Question: I am trying to use the design tab in Android Studio to design my XML for my homescreen, however when i try and drag a button it realigned everything on the layout, eg like in the image below:

I want to arrange it so the buttons are a uniform size and aligned in a 2x3 table like the following
a b
c d
e f
I would like the image to remain in the same place as it is currently, with the text underneath also not to move.
Current XML:
'''
<?xml version="1.0" encoding="utf-8"?>
<RelativeLayout
android:orientation="vertical"
android:layout_width="match_parent"
android:layout_height="match_parent"
android:paddingBottom="@dimen/activity_vertical_margin"
android:paddingLeft="@dimen/activity_horizontal_margin"
android:paddingRight="@dimen/activity_horizontal_margin"
android:paddingTop="@dimen/activity_vertical_margin"
xmlns:android="http://schemas.android.com/apk/res/android">
<ImageView
android:layout_width="wrap_content"
android:layout_height="wrap_content"
android:id="@+id/imageView"
android:src="@drawable/amityapplogo"
android:layout_alignParentTop="true"
android:layout_centerHorizontal="true" />
<TextView
android:layout_width="wrap_content"
android:layout_height="wrap_content"
android:textAppearance="?android:attr/textAppearanceMedium"
android:text="@string/welcomeadmin"
android:id="@+id/textView"
android:layout_gravity="center_horizontal"
android:layout_below="@+id/imageView"
android:layout_centerHorizontal="true" />
<Button
android:layout_width="wrap_content"
android:layout_height="wrap_content"
android:text="@string/mydetails"
android:id="@+id/mydetailsbutton"
android:layout_gravity="center_horizontal"
android:clickable="false"
android:layout_toStartOf="@+id/myhealthbutton"
android:layout_below="@+id/textView"
android:layout_centerHorizontal="true"
android:layout_marginTop="42dp" />
<Button
android:layout_width="wrap_content"
android:layout_height="wrap_content"
android:text="@string/policydetails"
android:id="@+id/policydetailsbutton"
android:layout_gravity="center_horizontal"
android:layout_alignTop="@+id/mydetailsbutton"
android:layout_toRightOf="@+id/findaproviderbutton"
android:layout_toEndOf="@+id/findaproviderbutton" />
<Button
android:layout_width="wrap_content"
android:layout_height="wrap_content"
android:text="@string/myhealth"
android:id="@+id/myhealthbutton"
android:layout_gravity="center_horizontal"
android:layout_toStartOf="@+id/contactusbutton"
android:layout_centerVertical="true"
android:layout_alignLeft="@+id/textView"
android:layout_alignStart="@+id/textView" />
<Button
android:layout_width="wrap_content"
android:layout_height="wrap_content"
android:text="@string/findaprovider"
android:id="@+id/findaproviderbutton"
android:layout_gravity="center_horizontal"
android:layout_toStartOf="@+id/myhealthbutton"
android:layout_below="@+id/visitourwebsitebutton"
android:layout_alignLeft="@+id/imageView"
android:layout_alignStart="@+id/imageView" />
<Button
android:layout_width="wrap_content"
android:layout_height="wrap_content"
android:text="@string/contactus"
android:id="@+id/contactusbutton"
android:layout_gravity="center_horizontal"
android:layout_toEndOf="@+id/textView"
android:layout_below="@+id/visitourwebsitebutton"
android:layout_alignRight="@+id/imageView"
android:layout_alignEnd="@+id/imageView"
android:layout_marginTop="40dp" />
<Button
android:layout_width="wrap_content"
android:layout_height="wrap_content"
android:text="@string/visitourwebsite"
android:id="@+id/visitourwebsitebutton"
android:layout_gravity="center_horizontal"
android:layout_toEndOf="@+id/myhealthbutton"
android:layout_alignBaseline="@+id/myhealthbutton"
android:layout_alignBottom="@+id/myhealthbutton"
android:layout_alignParentRight="true"
android:layout_alignParentEnd="true" />
</RelativeLayout>
'''
Cheers in advance!
Added tablerows, now all is aligned to the left hand side:
'''
<?xml version="1.0" encoding="utf-8"?>
<TableLayout
android:orientation="vertical"
android:layout_width="match_parent"
android:layout_height="match_parent"
android:paddingBottom="@dimen/activity_vertical_margin"
android:paddingLeft="@dimen/activity_horizontal_margin"
android:paddingRight="@dimen/activity_horizontal_margin"
android:paddingTop="@dimen/activity_vertical_margin"
xmlns:android="http://schemas.android.com/apk/res/android"
android:gravity="fill_horizontal"
android:id="@+id/">
<TableRow
android:layout_width="fill_parent"
android:layout_height="fill_parent">
<ImageView
android:layout_width="wrap_content"
android:layout_height="wrap_content"
android:id="@+id/imageView"
android:src="@drawable/amityapplogo" />
</TableRow>
<TableRow
android:layout_width="fill_parent"
android:layout_height="fill_parent">
<TextView
android:layout_width="wrap_content"
android:layout_height="wrap_content"
android:textAppearance="?android:attr/textAppearanceMedium"
android:text="@string/welcomeadmin"
android:id="@+id/textView"
android:layout_gravity="center_horizontal" />
</TableRow>
<TableRow
android:layout_width="fill_parent"
android:layout_height="fill_parent">
<TableRow
android:layout_width="fill_parent"
android:layout_height="fill_parent"
android:layout_column="1"
android:orientation="horizontal"
android:id="@+id/">
<Button
android:layout_width="wrap_content"
android:layout_height="wrap_content"
android:text="@string/mydetails"
android:id="@+id/mydetailsbutton"
android:layout_column="0" />
</TableRow>
</TableRow>
<TableRow
android:layout_width="fill_parent"
android:layout_height="fill_parent">
<Button
android:layout_width="wrap_content"
android:layout_height="wrap_content"
android:text="@string/policydetails"
android:id="@+id/policydetailsbutton" />
</TableRow>
<TableRow
android:layout_width="fill_parent"
android:layout_height="fill_parent">
<Button
android:layout_width="wrap_content"
android:layout_height="wrap_content"
android:text="@string/myhealth"
android:id="@+id/myhealthbutton" />
</TableRow>
<TableRow
android:layout_width="fill_parent"
android:layout_height="fill_parent">
<Button
android:layout_width="wrap_content"
android:layout_height="wrap_content"
android:text="@string/findaprovider"
android:id="@+id/findaproviderbutton" />
</TableRow>
<TableRow
android:layout_width="fill_parent"
android:layout_height="fill_parent">
<Button
android:layout_width="wrap_content"
android:layout_height="wrap_content"
android:text="@string/visitourwebsite"
android:id="@+id/visitourwebsitebutton" />
</TableRow>
<TableRow
android:layout_width="fill_parent"
android:layout_height="fill_parent">
<Button
android:layout_width="wrap_content"
android:layout_height="wrap_content"
android:text="@string/contactus"
android:id="@+id/contactusbutton"
android:layout_gravity="center_vertical" />
</TableRow>
</TableLayout>
'''
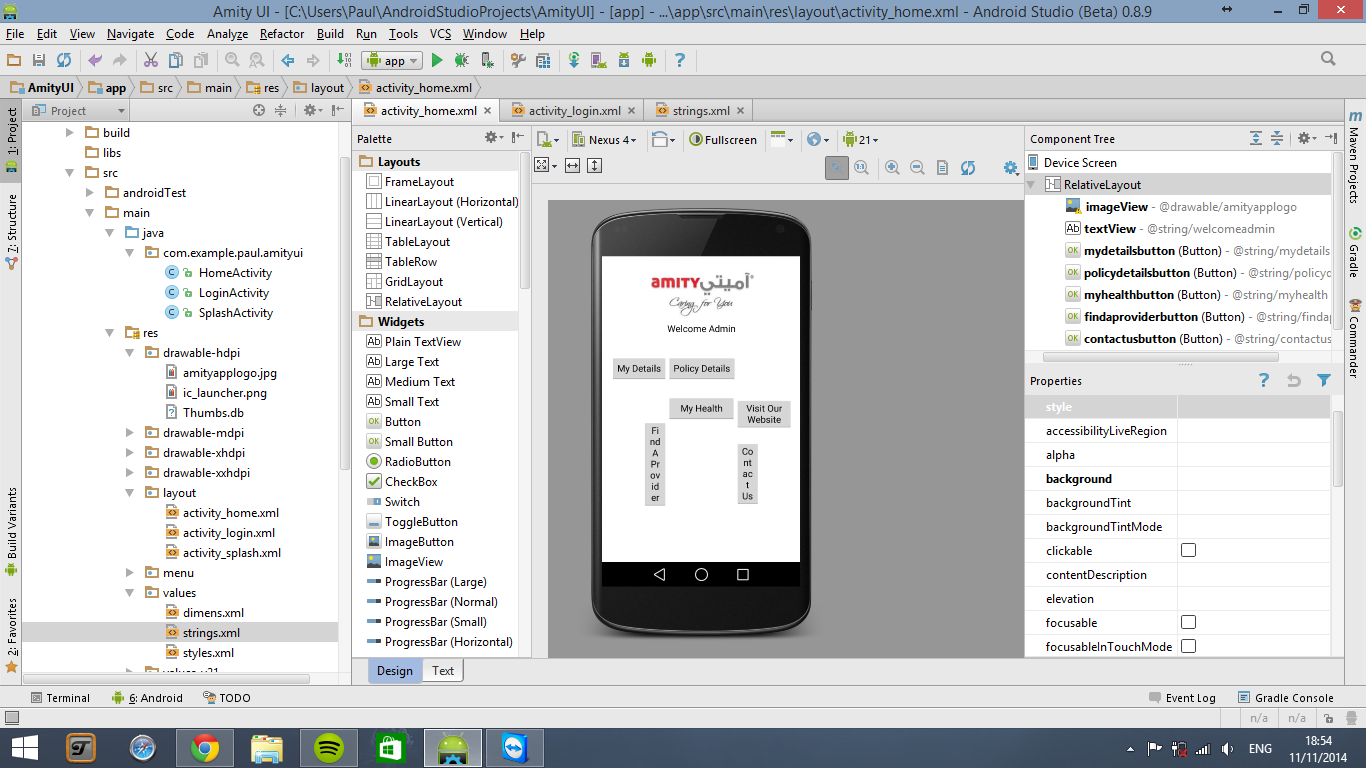
Answer: Try this and let me know
'''
<?xml version="1.0" encoding="utf-8"?>
<RelativeLayout
android:orientation="vertical"
android:layout_width="match_parent"
android:layout_height="match_parent"
android:paddingBottom="@dimen/activity_vertical_margin"
android:paddingLeft="@dimen/activity_horizontal_margin"
android:paddingRight="@dimen/activity_horizontal_margin"
android:paddingTop="@dimen/activity_vertical_margin"
xmlns:android="http://schemas.android.com/apk/res/android">
<ImageView
android:layout_width="wrap_content"
android:layout_height="wrap_content"
android:id="@+id/imageView"
android:src="@drawable/amityapplogo"
android:layout_alignParentTop="true"
android:layout_centerHorizontal="true" />
<TextView
android:layout_width="wrap_content"
android:layout_height="wrap_content"
android:textAppearance="?android:attr/textAppearanceMedium"
android:text="@string/welcomeadmin"
android:id="@+id/textView"
android:layout_gravity="center_horizontal"
android:layout_below="@+id/imageView"
android:layout_centerHorizontal="true" />
<Button
android:layout_width="wrap_content"
android:layout_height="wrap_content"
android:text="@string/mydetails"
android:id="@+id/mydetailsbutton"
android:clickable="false"
android:layout_marginTop="36dp"
android:layout_below="@+id/findaproviderbutton"
android:layout_alignRight="@+id/myhealthbutton"
android:layout_alignEnd="@+id/myhealthbutton" />
<Button
android:layout_width="wrap_content"
android:layout_height="wrap_content"
android:text="@string/policydetails"
android:id="@+id/policydetailsbutton"
android:layout_toStartOf="@+id/mydetailsbutton"
android:layout_above="@+id/findaproviderbutton"
android:layout_alignParentLeft="true"
android:layout_alignParentStart="true"
android:layout_marginBottom="36dp" />
<Button
android:layout_width="wrap_content"
android:layout_height="wrap_content"
android:text="@string/myhealth"
android:id="@+id/myhealthbutton"
android:layout_toEndOf="@+id/imageView"
android:layout_below="@+id/policydetailsbutton"
android:layout_alignLeft="@+id/imageView"
android:layout_alignStart="@+id/imageView" />
<Button
android:layout_width="wrap_content"
android:layout_height="wrap_content"
android:text="@string/findaprovider"
android:id="@+id/findaproviderbutton"
android:layout_centerVertical="true"
android:layout_alignParentLeft="true"
android:layout_alignParentStart="true"
android:layout_toLeftOf="@+id/mydetailsbutton"
android:layout_toStartOf="@+id/mydetailsbutton" />
<Button
android:layout_width="wrap_content"
android:layout_height="wrap_content"
android:text="@string/contactus"
android:id="@+id/contactusbutton"
android:layout_toEndOf="@+id/imageView"
android:layout_alignBottom="@+id/policydetailsbutton"
android:layout_alignLeft="@+id/myhealthbutton"
android:layout_alignStart="@+id/myhealthbutton" />
<Button
android:layout_width="wrap_content"
android:layout_height="wrap_content"
android:text="@string/visitourwebsite"
android:id="@+id/visitourwebsitebutton"
android:layout_toEndOf="@+id/policydetailsbutton"
android:layout_alignBottom="@+id/mydetailsbutton"
android:layout_alignParentLeft="true"
android:layout_alignParentStart="true"
android:layout_toLeftOf="@+id/contactusbutton"
android:layout_toStartOf="@+id/contactusbutton" />
</RelativeLayout>
'''
Here is what it look without assets

Comes to this(At Paul's , with assets):